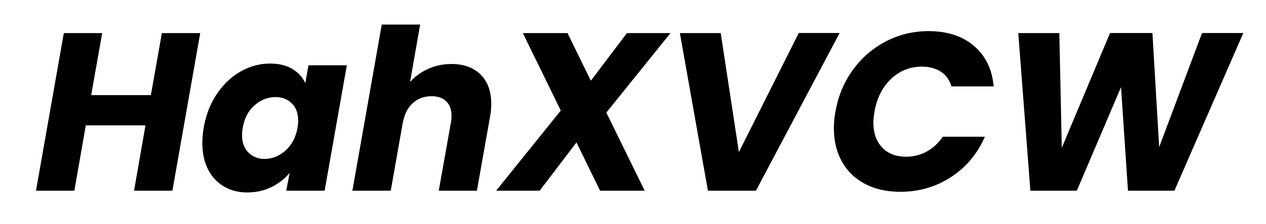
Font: Poppins-BoldItalic